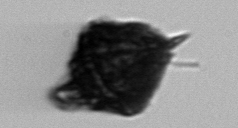
Label: Gonyaulax